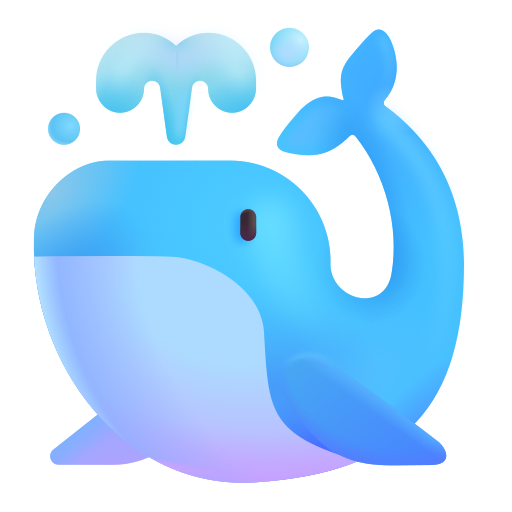
spouting whale color